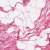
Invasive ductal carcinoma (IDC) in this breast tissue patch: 0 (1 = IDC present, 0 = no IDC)